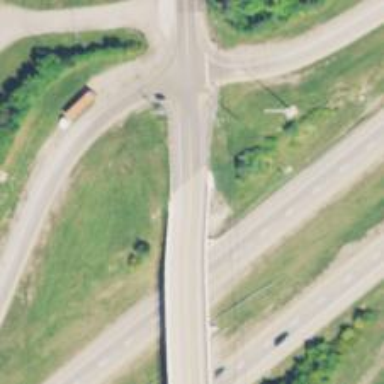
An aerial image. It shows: Tertiary road passing over bridge.